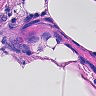
Metastatic tissue present: yes